Field crop: tomato
Growth stage: 1
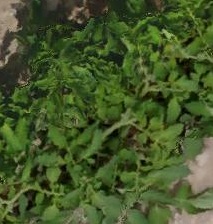
Species: tomato